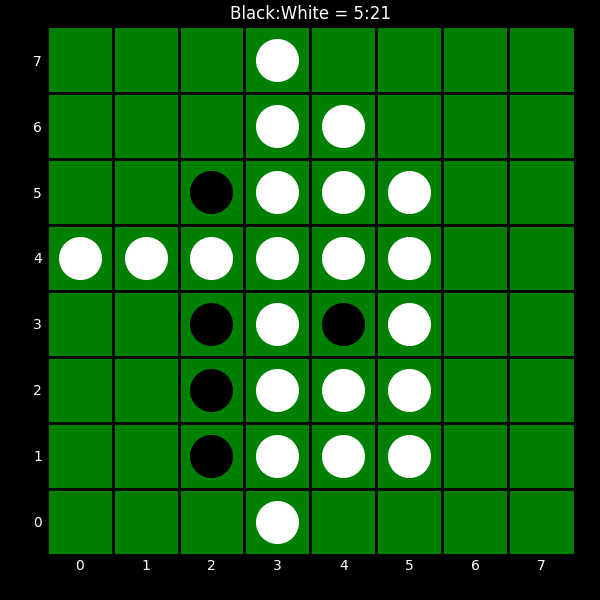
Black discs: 5
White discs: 21